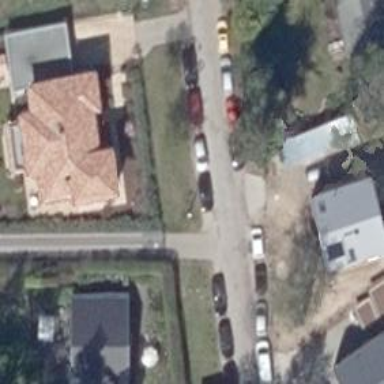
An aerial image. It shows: Residential road.